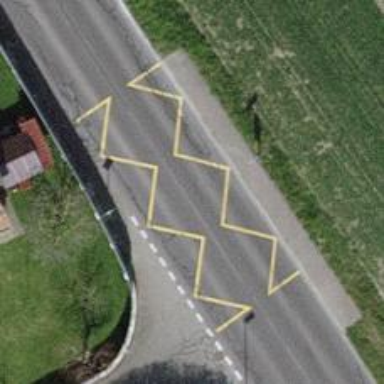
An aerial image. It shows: Bus stop with stop position for public transport.